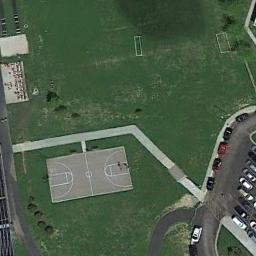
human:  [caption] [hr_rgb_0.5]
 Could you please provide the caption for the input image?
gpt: There is a basketball court in the middle of grass next to a parking lot .

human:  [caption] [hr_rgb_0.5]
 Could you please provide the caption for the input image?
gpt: A basketball court on the lawn and a parking lot beside .

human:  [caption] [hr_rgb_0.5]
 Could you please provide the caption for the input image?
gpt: The basketball court on the lawn is next to the parking lot .

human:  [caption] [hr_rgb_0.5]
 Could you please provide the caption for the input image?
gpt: There is a basketball court on the green land .

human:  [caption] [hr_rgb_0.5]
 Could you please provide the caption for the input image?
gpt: Many cars are in the parking lot next to the basketball court .